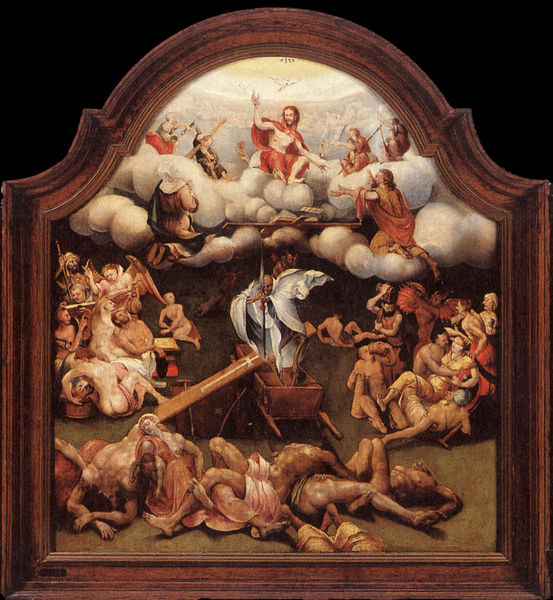
Titel: Triptychon mit Triumph des Todes und Jüngstem Gericht
Künstler: Hermann tom Ring
Institution: Utrecht, Stichting Museum Catharijneconvent
Schlagwörter: gemälde, himmel, wolken, menschen, johannes, niederlande, engel, soldaten, tafel, leiber, religion, leichen, tote, niederländisch, beten, altar, sarg, jesus, ostern, maria, auferstehung, altarbild, himmelfahrt, deesis, antwerpen, laiber, bildtafel, ngemälde, leibenr